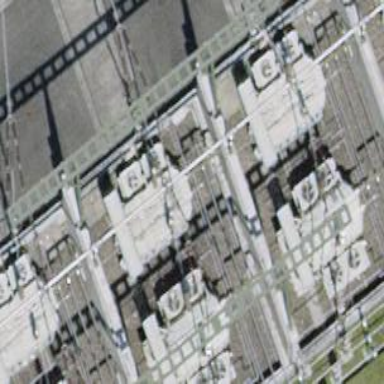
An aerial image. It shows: Automatic transformer.